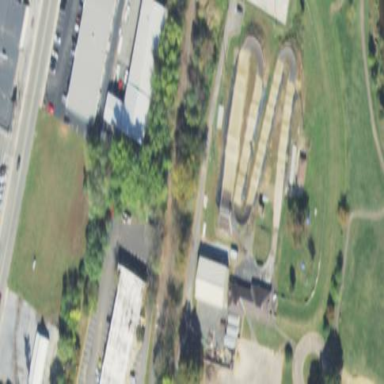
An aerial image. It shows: Dirt track at leisure land dedicated to BMX sport.